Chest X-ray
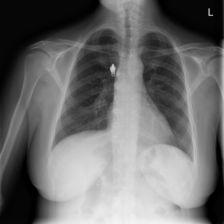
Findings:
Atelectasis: negative
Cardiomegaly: negative
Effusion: negative
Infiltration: negative
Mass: negative
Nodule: negative
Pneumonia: negative
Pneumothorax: negative
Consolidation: negative
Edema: negative
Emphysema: negative
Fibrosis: negative
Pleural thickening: negative
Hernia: negative